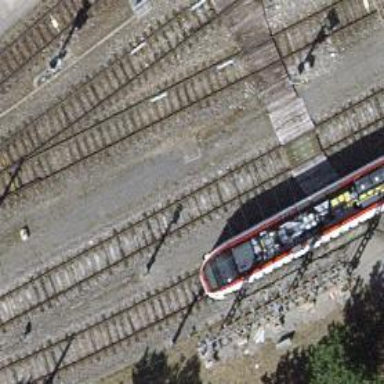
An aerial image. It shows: Yard with single rail track. The railway track is electrified with contact line for service purposes.